Question: I am trying to run a JSP page that should load a class, but I am getting this error:

I see many questions answered with "the class should be into the WEB-INF directory", but the problem is that Netbeans doesn't allow to create packaged into that folder. Packages are in the "Source Packages" directory, so I've put it there. I created a package named "Package", with a class "Student" inside it:
'''
package Package;
import java.beans.*;
import java.io.Serializable;
/**
*
* @author ramy
*/
public class Student implements Serializable {
public static final String PROP_SAMPLE_PROPERTY = "sampleProperty";
private String sampleProperty;
private PropertyChangeSupport propertySupport;
public Student() {
propertySupport = new PropertyChangeSupport(this);
}
public String getSampleProperty() {
return sampleProperty;
}
public void setSampleProperty(String value) {
String oldValue = sampleProperty;
sampleProperty = value;
propertySupport.firePropertyChange(PROP_SAMPLE_PROPERTY, oldValue, sampleProperty);
}
public void addPropertyChangeListener(PropertyChangeListener listener) {
propertySupport.addPropertyChangeListener(listener);
}
public void removePropertyChangeListener(PropertyChangeListener listener) {
propertySupport.removePropertyChangeListener(listener);
}
}
'''
And this is the JSP:
'''
<%@page import="Package.Student" %>
<%@page contentType="text/html" pageEncoding="UTF-8"%>
<!DOCTYPE html>
<html>
<head>
<meta http-equiv="Content-Type" content="text/html; charset=UTF-8">
<title>JSP Page</title>
</head>
<body>
<jsp:useBean id="student" class="Student" />
</body>
</html>
'''
I also tried many other ways, like writing and removing the import directive, or creating a folder named "classes" inside the WEB-INF directory, with a folder (not a package) named "Package" inside it, but nothing to do. What is the correct way to do that?
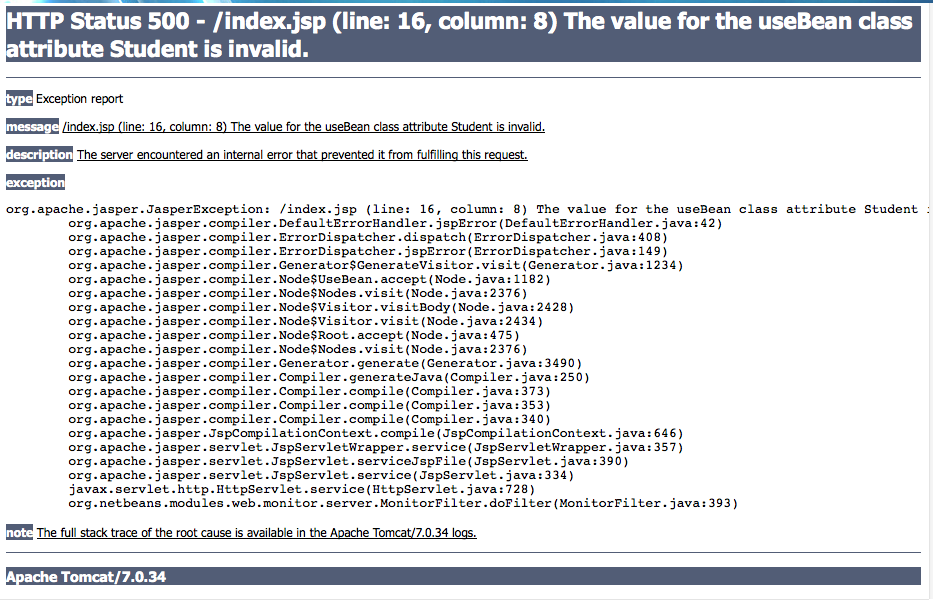
Answer: First thing, you should modify the usebean tag to use full classname as the class attribute value. So, you should use Package.Student as your class value. BTW, convention is to start the package name with lower case character, so you should change it to package.Student..
Then, use ANT or even better, Maven to create a WAR file for you. It will by default put all your classes in proper place like WEB-INF/classes/Package/Student.class... If you don't have that much time, just create WAR file with the hirarchy {WARROOT}/WEB-INF/classes/Package/Student.class.. When your WAR is deployed on web server say tomcat, you should not get this exception...
Hope it helps